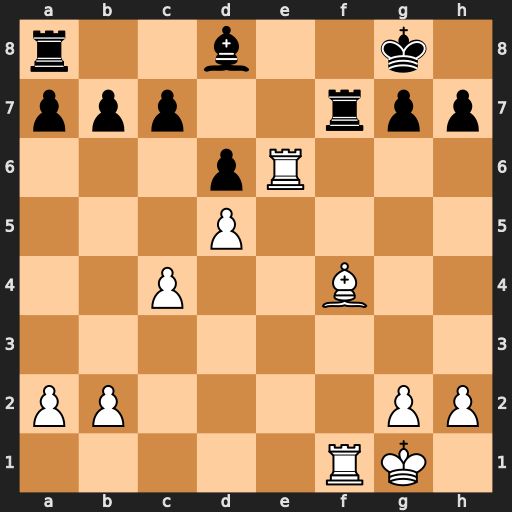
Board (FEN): r2b2k1/ppp2rpp/3pR3/3P4/2P2B2/8/PP4PP/5RK1
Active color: w
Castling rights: -
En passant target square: -
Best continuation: Re8+ Rf8 Rxf8+ Kxf8 Bxd6+